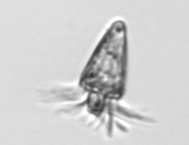
Label: Strombidium_tintinnodes